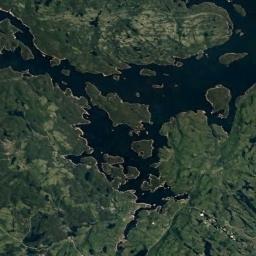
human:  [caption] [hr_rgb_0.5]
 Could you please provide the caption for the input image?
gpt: The blue lake in a wetland is covered by large swaths of dense vegetation .

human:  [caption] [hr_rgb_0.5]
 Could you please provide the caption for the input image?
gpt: The wetland consists of green plants and water .

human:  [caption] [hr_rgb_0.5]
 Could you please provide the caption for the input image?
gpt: There are many different shapes and sizes of water around the wetlands .

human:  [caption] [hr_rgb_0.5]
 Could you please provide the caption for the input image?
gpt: There are several small islands in the waters of this wetland .

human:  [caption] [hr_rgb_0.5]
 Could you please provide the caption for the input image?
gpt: There are some islands of different sizes on the wetland .